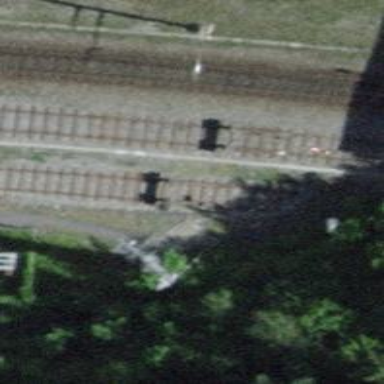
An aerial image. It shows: Railway buffer stop.